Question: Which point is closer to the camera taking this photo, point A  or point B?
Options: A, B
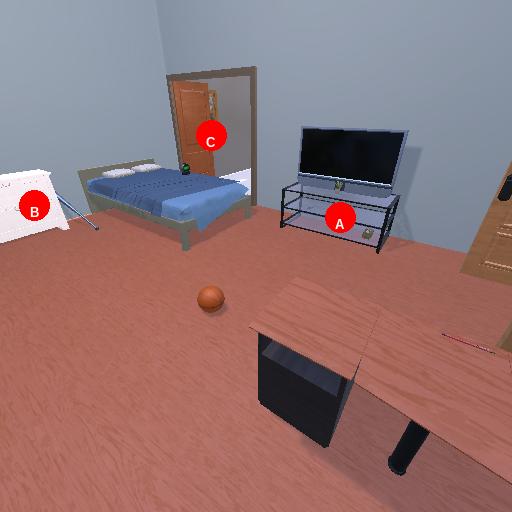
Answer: A